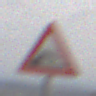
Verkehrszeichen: Ufer
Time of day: MorningAfternoon
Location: Outdoor (Suburban)
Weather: Overcast
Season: NotSpecified
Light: Natural